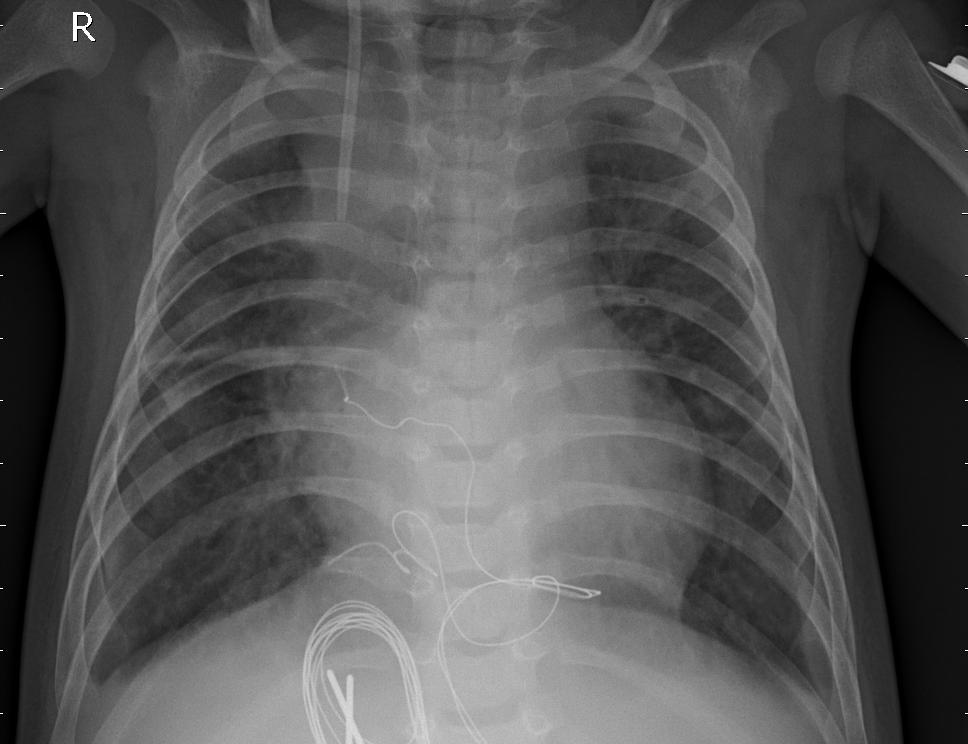
Diagnosis: PNEUMONIA